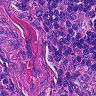
Metastatic tissue present: no